Question: I have an application which connects to an external sensor via Bluetooth Low Energy. I have the data coming in as a dynamic string which I have split into three strings, then I have the strings converted into doubles.
I have been trying to graph the doubles dynamically for weeks now with various chart libraries such as
- <URL>
I decided to go with aChartEngine mainly because I found a <URL> that graphs random data. I have been trying to implement this sample app into mine. Then I am hoping to adapt it to graph my sensor data 'doubles'.
Here is the code I am trying to implement at the moment:
'''
public class XYChartBuilder extends Activity {
public static final String TYPE = "type";
private XYMultipleSeriesDataset mDataset = new XYMultipleSeriesDataset();
private XYMultipleSeriesRenderer mRenderer = new XYMultipleSeriesRenderer();
private XYSeries mCurrentSeries;
private XYSeriesRenderer mCurrentRenderer;
private String mDateFormat;
private Button mNewSeries;
private Button mAdd;
private GraphicalView mChartView;
private int index = 0;
static double x = 0;
static double y = 0;
protected Update mUpdateTask;
@Override
protected void onRestoreInstanceState(Bundle savedState) {
super.onRestoreInstanceState(savedState);
mDataset = (XYMultipleSeriesDataset) savedState
.getSerializable("dataset");
mRenderer = (XYMultipleSeriesRenderer) savedState
.getSerializable("renderer");
mCurrentSeries = (XYSeries) savedState
.getSerializable("current_series");
mCurrentRenderer = (XYSeriesRenderer) savedState
.getSerializable("current_renderer");
mDateFormat = savedState.getString("date_format");
}
@Override
protected void onSaveInstanceState(Bundle outState) {
super.onSaveInstanceState(outState);
outState.putSerializable("dataset", mDataset);
outState.putSerializable("renderer", mRenderer);
outState.putSerializable("current_series", mCurrentSeries);
outState.putSerializable("current_renderer", mCurrentRenderer);
outState.putString("date_format", mDateFormat);
}
@Override
protected void onCreate(Bundle savedInstanceState) {
super.onCreate(savedInstanceState);
setContentView(R.layout.demo_opengl_acc);
mRenderer.setApplyBackgroundColor(true);
mRenderer.setBackgroundColor(Color.argb(100, 50, 50, 50));
mRenderer.setAxisTitleTextSize(16);
mRenderer.setChartTitleTextSize(20);
mRenderer.setLabelsTextSize(15);
mRenderer.setLegendTextSize(15);
mRenderer.setMargins(new int[] { 20, 30, 15, 0 });
mRenderer.setZoomButtonsVisible(true);
mRenderer.setPointSize(10);
mRenderer.setXTitle("TIME");
mRenderer.setYTitle("y");
mRenderer.setShowGrid(true);
String seriesTitle = "Series " + (mDataset.getSeriesCount() + 1);
XYSeries series = new XYSeries(seriesTitle);
mDataset.addSeries(series);
mCurrentSeries = series;
XYSeriesRenderer renderer = new XYSeriesRenderer();
mRenderer.addSeriesRenderer(renderer);
renderer.setPointStyle(PointStyle.CIRCLE);
renderer.setFillPoints(true);
mCurrentRenderer = renderer;
mUpdateTask = new Update();
mUpdateTask.execute(this);
}
@Override
protected void onResume() {
super.onResume();
if (mChartView == null) {
LinearLayout layout = (LinearLayout) findViewById(R.id.chart);
mChartView = ChartFactory.getLineChartView(this, mDataset,
mRenderer);
mRenderer.setClickEnabled(true);
mRenderer.setSelectableBuffer(100);
mChartView.setOnClickListener(new View.OnClickListener() {
@Override
public void onClick(View v) {
SeriesSelection seriesSelection = mChartView
.getCurrentSeriesAndPoint();
double[] xy = mChartView.toRealPoint(0);
if (seriesSelection == null) {
Toast.makeText(XYChartBuilder.this,
"No chart element was clicked",
Toast.LENGTH_SHORT).show();
} else {
Toast.makeText(
XYChartBuilder.this,
"Chart element in series index "
+ seriesSelection.getSeriesIndex()
+ " data point index "
+ seriesSelection.getPointIndex()
+ " was clicked"
+ " closest point value X="
+ seriesSelection.getXValue() + ", Y="
+ seriesSelection.getValue()
+ " clicked point value X="
+ (float) xy[0] + ", Y="
+ (float) xy[1], Toast.LENGTH_SHORT)
.show();
}
}
});
mChartView.setOnLongClickListener(new View.OnLongClickListener() {
@Override
public boolean onLongClick(View v) {
SeriesSelection seriesSelection = mChartView
.getCurrentSeriesAndPoint();
if (seriesSelection == null) {
Toast.makeText(XYChartBuilder.this,
"No chart element was long pressed",
Toast.LENGTH_SHORT);
return false; // no chart element was long pressed, so
// let something
// else handle the event
} else {
Toast.makeText(XYChartBuilder.this,
"Chart element in series index "
+ seriesSelection.getSeriesIndex()
+ " data point index "
+ seriesSelection.getPointIndex()
+ " was long pressed",
Toast.LENGTH_SHORT);
return true; // the element was long pressed - the event
// has been
// handled
}
}
});
mChartView.addZoomListener(new ZoomListener() {
public void zoomApplied(ZoomEvent e) {
String type = "out";
if (e.isZoomIn()) {
type = "in";
}
System.out.println("Zoom " + type + " rate "
+ e.getZoomRate());
}
public void zoomReset() {
System.out.println("Reset");
}
}, true, true);
mChartView.addPanListener(new PanListener() {
public void panApplied() {
System.out.println("New X range=["
+ mRenderer.getXAxisMin() + ", "
+ mRenderer.getXAxisMax() + "], Y range=["
+ mRenderer.getYAxisMax() + ", "
+ mRenderer.getYAxisMax() + "]");
}
});
layout.addView(mChartView, new LayoutParams(
LayoutParams.FILL_PARENT, LayoutParams.FILL_PARENT));
boolean enabled = mDataset.getSeriesCount() > 0;
} else {
mChartView.repaint();
}
}
private int generateRandomNum() {
Random randomGenerator = new Random();
int randomInt = randomGenerator.nextInt(100);
return randomInt;
}
protected class Update extends AsyncTask<Context, Integer, String> {
@Override
protected String doInBackground(Context... params) {
int i = 0;
while (true) {
try {
Thread.sleep(50);
x = x + 5;
y = generateRandomNum();
publishProgress(i);
i++;
} catch (Exception e) {
}
}
// return "COMPLETE!";
}
// -- gets called just before thread begins
@Override
protected void onPreExecute() {
super.onPreExecute();
}
@Override
protected void onProgressUpdate(Integer... values) {
super.onProgressUpdate(values);
mCurrentSeries.add(x, y);
if (mChartView != null) {
mChartView.repaint();
}
Bitmap bitmap = mChartView.toBitmap();
try {
File file = new File(Environment.getExternalStorageDirectory(),
"test" + index++ + ".png");
FileOutputStream output = new FileOutputStream(file);
bitmap.compress(CompressFormat.PNG, 100, output);
} catch (Exception e) {
e.printStackTrace();
}
}
// -- called if the cancel button is pressed
@Override
protected void onCancelled() {
super.onCancelled();
}
@Override
protected void onPostExecute(String result) {
super.onPostExecute(result);
}
}
}
'''
and I have "joined it" to the relevant page on the app in the xml layout:
'''
<?xml version="1.0" encoding="utf-8"?>
<FrameLayout xmlns:android="http://schemas.android.com/apk/res/android"
xmlns:tools="http://schemas.android.com/tools"
android:layout_width="match_parent"
android:layout_height="match_parent"
tools:context=".demo.DemoAccelerometerSensorActivity" >
<sample.ble.sensortag.demo.DemoGLSurfaceView
android:id="@+id/gl"
android:layout_width="match_parent"
android:layout_height="93dp" />
<requestFocus />
<TextView
android:id="@+id/textView1"
android:layout_width="wrap_content"
android:layout_height="wrap_content"
android:layout_marginTop="100dp"
android:text="Now Recording Data to file. Press button to add name to file" />
<TextView
android:id="@+id/AccValues"
android:layout_width="wrap_content"
android:layout_height="wrap_content"
android:layout_gravity="center"
android:text="Accelerometer"
android:textAppearance="?android:textAppearanceLarge" />
<Button
android:id="@+id/baddNametoFile"
android:layout_width="300dp"
android:layout_height="100dp"
android:layout_gravity="left"
android:layout_marginTop="250dp"
android:layout_weight="1"
android:background="#c0c0c0"
android:text="Add Name to File" />
<Button
android:id="@+id/Stop"
android:layout_width="300dp"
android:layout_height="100dp"
android:layout_gravity="right"
android:layout_marginTop="250dp"
android:layout_weight="1"
android:background="#FF0000"
android:text="Stop Recording" />
<EditText
android:id="@+id/ETName"
android:layout_width="match_parent"
android:layout_height="wrap_content"
android:layout_marginTop="190dp"
android:ems="10"
android:hint="Name Here"
android:inputType="textCapWords"
android:maxWidth="200dp" />
<TextView
android:id="@+id/text"
android:layout_width="match_parent"
android:layout_height="81dp"
android:layout_margin="10dp"
android:textAppearance="?android:textAppearanceMedium" />
<LinearLayout
android:id="@+id/chart"
android:layout_width="600dp"
android:layout_height="match_parent"
android:layout_marginTop="430dp"
android:orientation="vertical" >
</LinearLayout>
'''
The problem I have implementing the project is that it does not show up in the app at all.

There are no errors. It just doesn't display. I am just wondering if anyone can help. Or if you know any other basic dynamic graph tutorials, maybe for implementing into an existing project. I am 15 () and have only started java in the last couple of months. I am still only at the basics. If you post any code could you please explain it.
Thanks in advance,
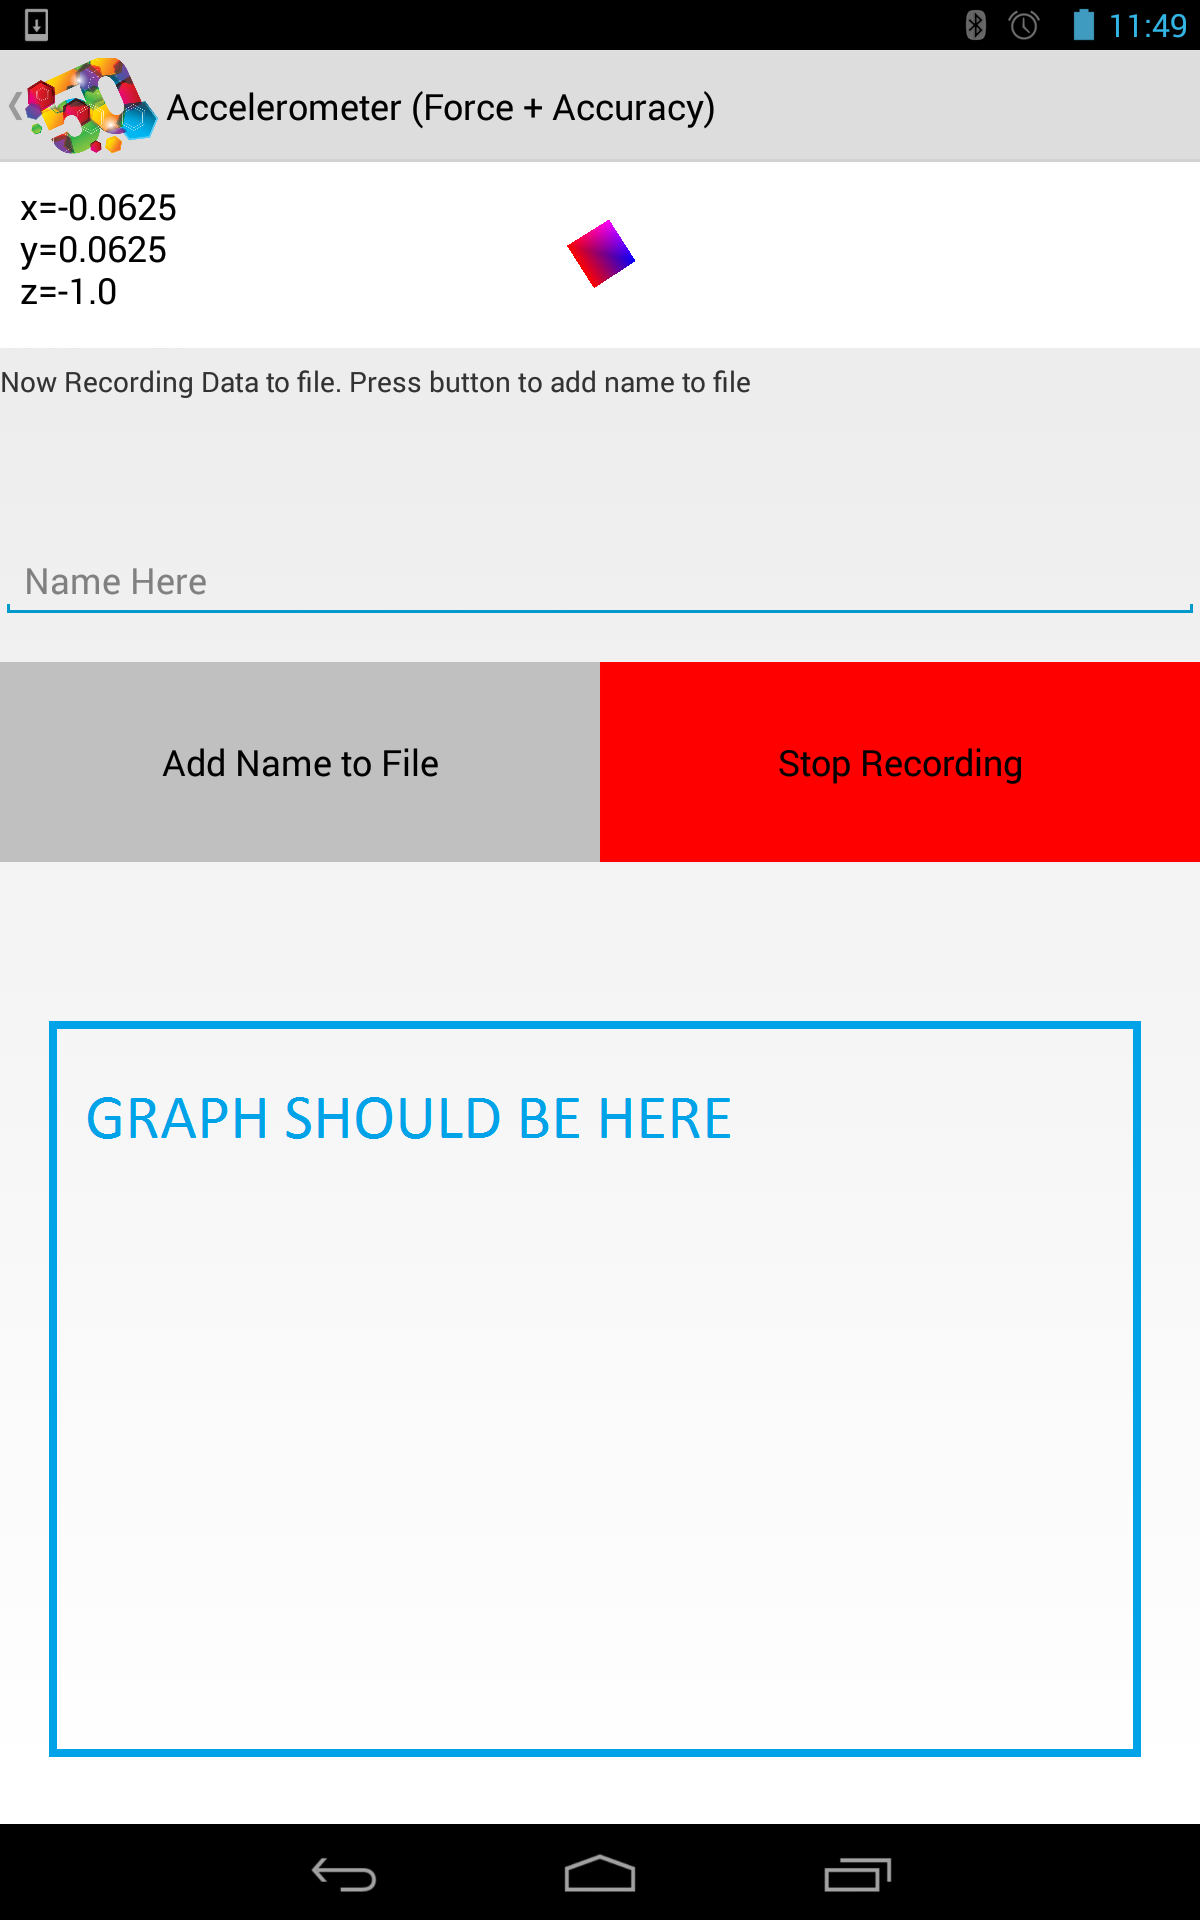
Answer: '''
The problem is with your layout, it is not designed well.
'''
Use something like the following. You may need to adjust few things.
Your layout is not showing properly on small screen devices.I have edited ur layout and now its showing on small devices also.Please adjust height and other things according to ur requirement.
'''
<?xml version="1.0" encoding="utf-8"?>
<FrameLayout xmlns:android="http://schemas.android.com/apk/res/android"
xmlns:tools="http://schemas.android.com/tools"
android:layout_width="match_parent"
android:layout_height="match_parent" >
<LinearLayout
android:layout_width="match_parent"
android:layout_height="match_parent"
android:orientation="vertical" >
<TextView
android:id="@+id/AccValues"
android:layout_width="match_parent"
android:layout_height="wrap_content"
android:layout_gravity="center"
android:text="Accelerometer"
android:textAppearance="?android:textAppearanceLarge" />
<View
android:id="@+id/gl"
android:layout_width="match_parent"
android:layout_height="100dp" />
<requestFocus />
<TextView
android:id="@+id/textView1"
android:layout_width="wrap_content"
android:layout_height="wrap_content"
android:text="Now Recording Data to file. Press button to add name to file" />
<EditText
android:id="@+id/ETName"
android:layout_width="match_parent"
android:layout_height="wrap_content"
android:ems="10"
android:hint="Name Here"
android:inputType="textCapWords"
android:maxWidth="200dp" />
<LinearLayout
android:layout_width="match_parent"
android:layout_height="wrap_content"
android:orientation="horizontal" >
<Button
android:id="@+id/baddNametoFile"
android:layout_width="match_parent"
android:layout_height="40dp"
android:layout_gravity="left"
android:layout_weight="1"
android:background="#c0c0c0"
android:text="Add Name to File" />
<Button
android:id="@+id/Stop"
android:layout_width="match_parent"
android:layout_height="40dp"
android:layout_gravity="right"
android:layout_weight="1"
android:background="#FF0000"
android:text="Stop Recording" />
</LinearLayout>
<TextView
android:id="@+id/text"
android:layout_width="match_parent"
android:layout_height="wrap_content"
android:text="ABSGS "
android:textAppearance="?android:textAppearanceMedium" />
<LinearLayout
android:id="@+id/chart"
android:layout_width="match_parent"
android:layout_height="164dp"
android:orientation="vertical" >
</LinearLayout>
</LinearLayout>
</FrameLayout>
'''